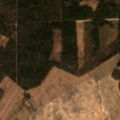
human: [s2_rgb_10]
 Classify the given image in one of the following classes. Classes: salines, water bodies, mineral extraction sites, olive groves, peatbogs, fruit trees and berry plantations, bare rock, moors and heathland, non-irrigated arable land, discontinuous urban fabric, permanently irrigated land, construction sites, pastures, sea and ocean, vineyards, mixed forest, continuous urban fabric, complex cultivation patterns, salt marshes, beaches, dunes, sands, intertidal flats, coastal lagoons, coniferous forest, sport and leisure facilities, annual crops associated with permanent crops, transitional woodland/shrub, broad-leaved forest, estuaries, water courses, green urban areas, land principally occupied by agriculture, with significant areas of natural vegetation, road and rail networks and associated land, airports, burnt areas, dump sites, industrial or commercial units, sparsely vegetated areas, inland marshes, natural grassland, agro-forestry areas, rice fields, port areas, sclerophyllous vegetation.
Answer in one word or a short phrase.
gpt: non-irrigated arable land, pastures, coniferous forest, mixed forest